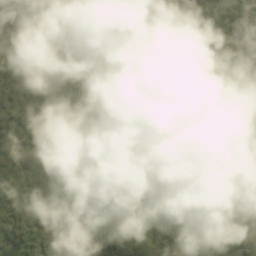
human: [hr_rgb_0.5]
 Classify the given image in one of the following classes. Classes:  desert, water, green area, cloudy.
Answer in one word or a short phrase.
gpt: cloudy